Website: bh-photo
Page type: review-order
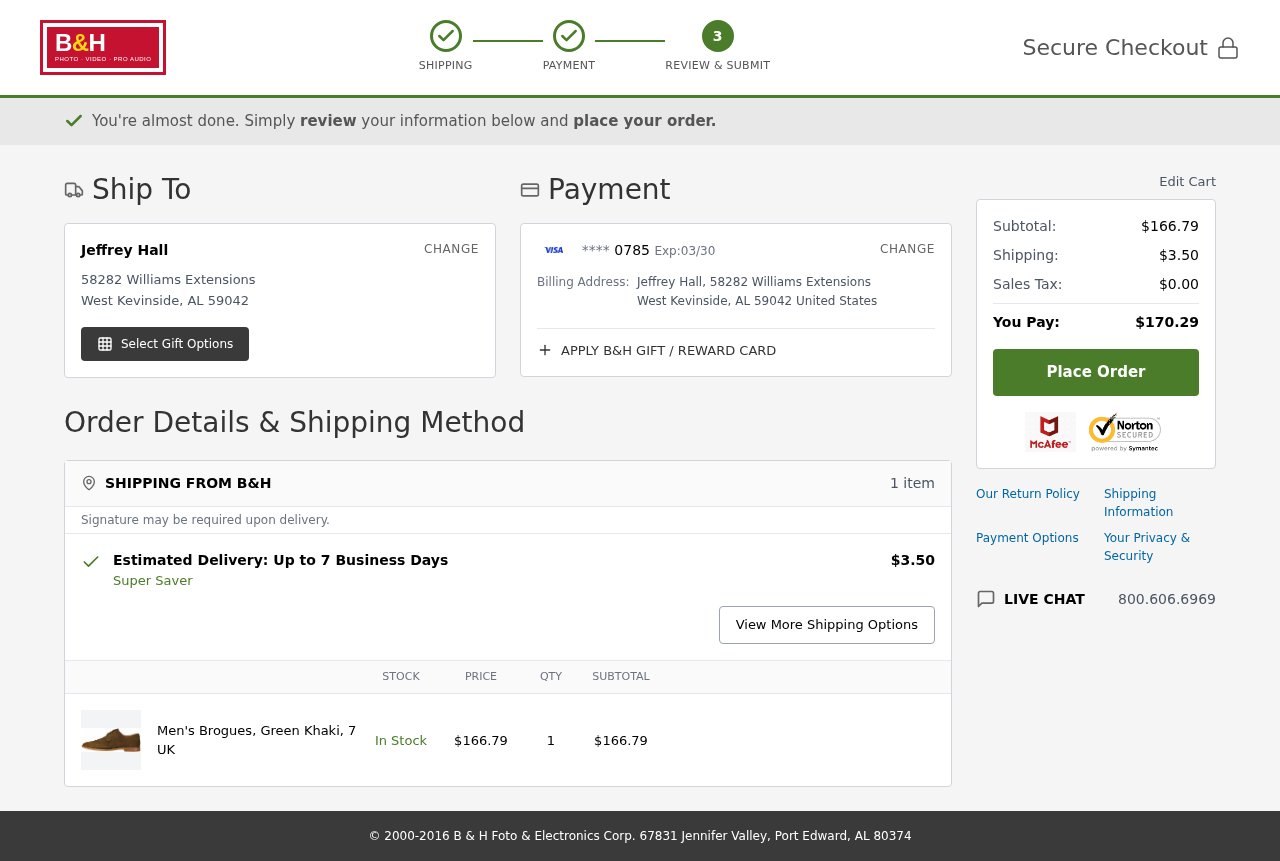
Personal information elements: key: PII_CARD_EXPIRY
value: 03/30
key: PII_CARD_LAST4
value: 0785
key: PII_CITY
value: West Kevinside
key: PII_COUNTRY
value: United States
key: PII_FULLNAME
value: Jeffrey Hall
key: PII_POSTCODE
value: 59042
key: PII_STATE_ABBR
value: AL
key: PII_STREET
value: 58282 Williams Extensions
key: PII_FULLNAME2
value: Jeffrey Hall
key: PII_CITY2
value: West Kevinside
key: PII_STATE_ABBR2
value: AL
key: PII_POSTCODE_FULL
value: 59042
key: PII_POSTCODE_NUMERIC
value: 59042
Product elements: key: PRODUCT1_NAME
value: Men's Brogues, Green Khaki, 7 UK
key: PRODUCT1_PRICE
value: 166.79
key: PRODUCT1_QUANTITY
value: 1
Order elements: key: ORDER_NUM_ITEMS
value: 1 item
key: ORDER_SHIPPING_COST
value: $3.50
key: ORDER_SUBTOTAL
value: $166.79
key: ORDER_SUBTOTAL2
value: $166.79
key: ORDER_SHIPPING_COST2
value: $3.50
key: ORDER_TAX
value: $0.00
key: ORDER_TOTAL
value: $170.29